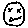
Label: smiley face